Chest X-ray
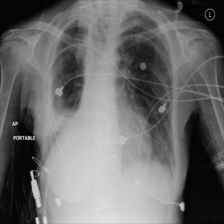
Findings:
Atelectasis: negative
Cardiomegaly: negative
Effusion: negative
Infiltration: negative
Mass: negative
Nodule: negative
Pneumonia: negative
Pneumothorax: negative
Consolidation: negative
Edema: negative
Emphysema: negative
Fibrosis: negative
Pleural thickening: positive
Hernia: negative